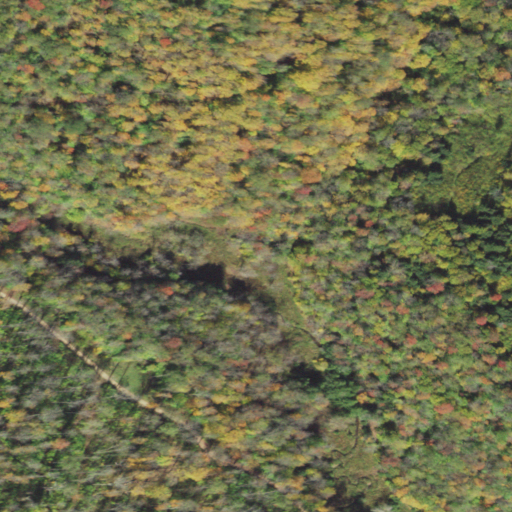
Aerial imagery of valley in Pennsylvania named Beech Hollow containing deciduous forest and mixed forest